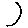
Label: moon